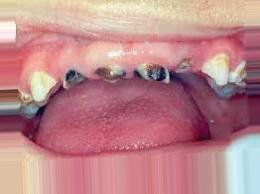
Condition: Caries